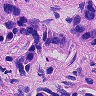
Metastatic tissue present: yes